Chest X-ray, AP view. Patient: 56 years old, sex F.
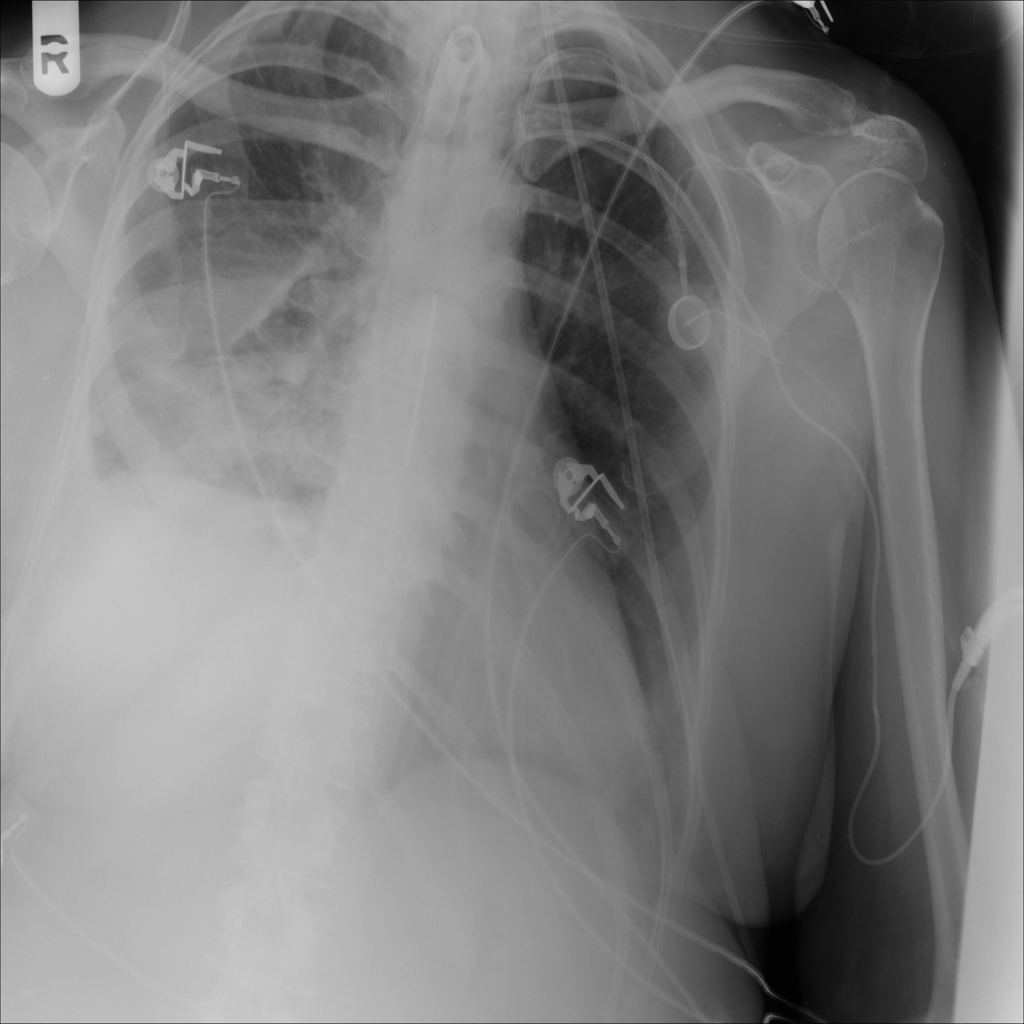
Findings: Infiltration